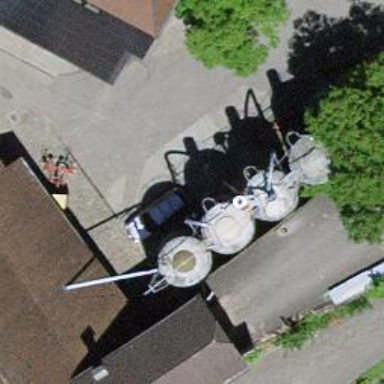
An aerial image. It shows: Silo.